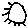
Label: sun